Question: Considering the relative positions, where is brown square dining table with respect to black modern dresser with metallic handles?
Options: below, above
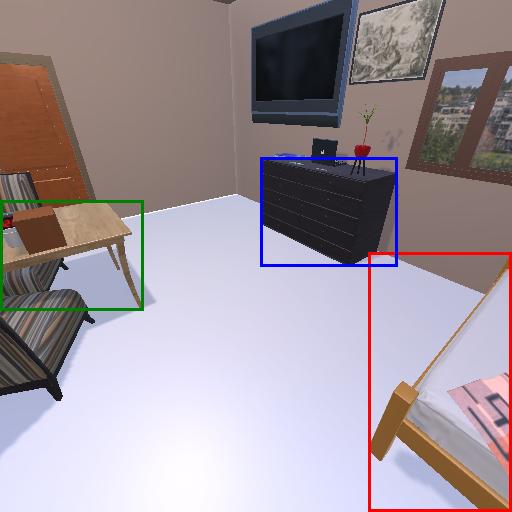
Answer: below